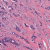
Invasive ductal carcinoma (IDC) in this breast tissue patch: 1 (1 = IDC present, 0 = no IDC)